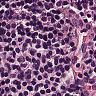
Metastatic tissue present: no